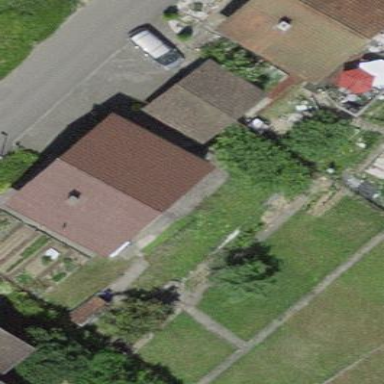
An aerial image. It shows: Detached building.